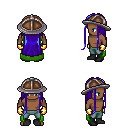
a pixel art fantasy rpg character, male body template, human, dark skin, green cape, teal pants, blue extra-long hairstyle, chain helm, gold gloves, black shoes, four views (front, back, left, right), 2x2 character sprite sheet, small pixel art, hard edges, no anti-aliasing